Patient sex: M
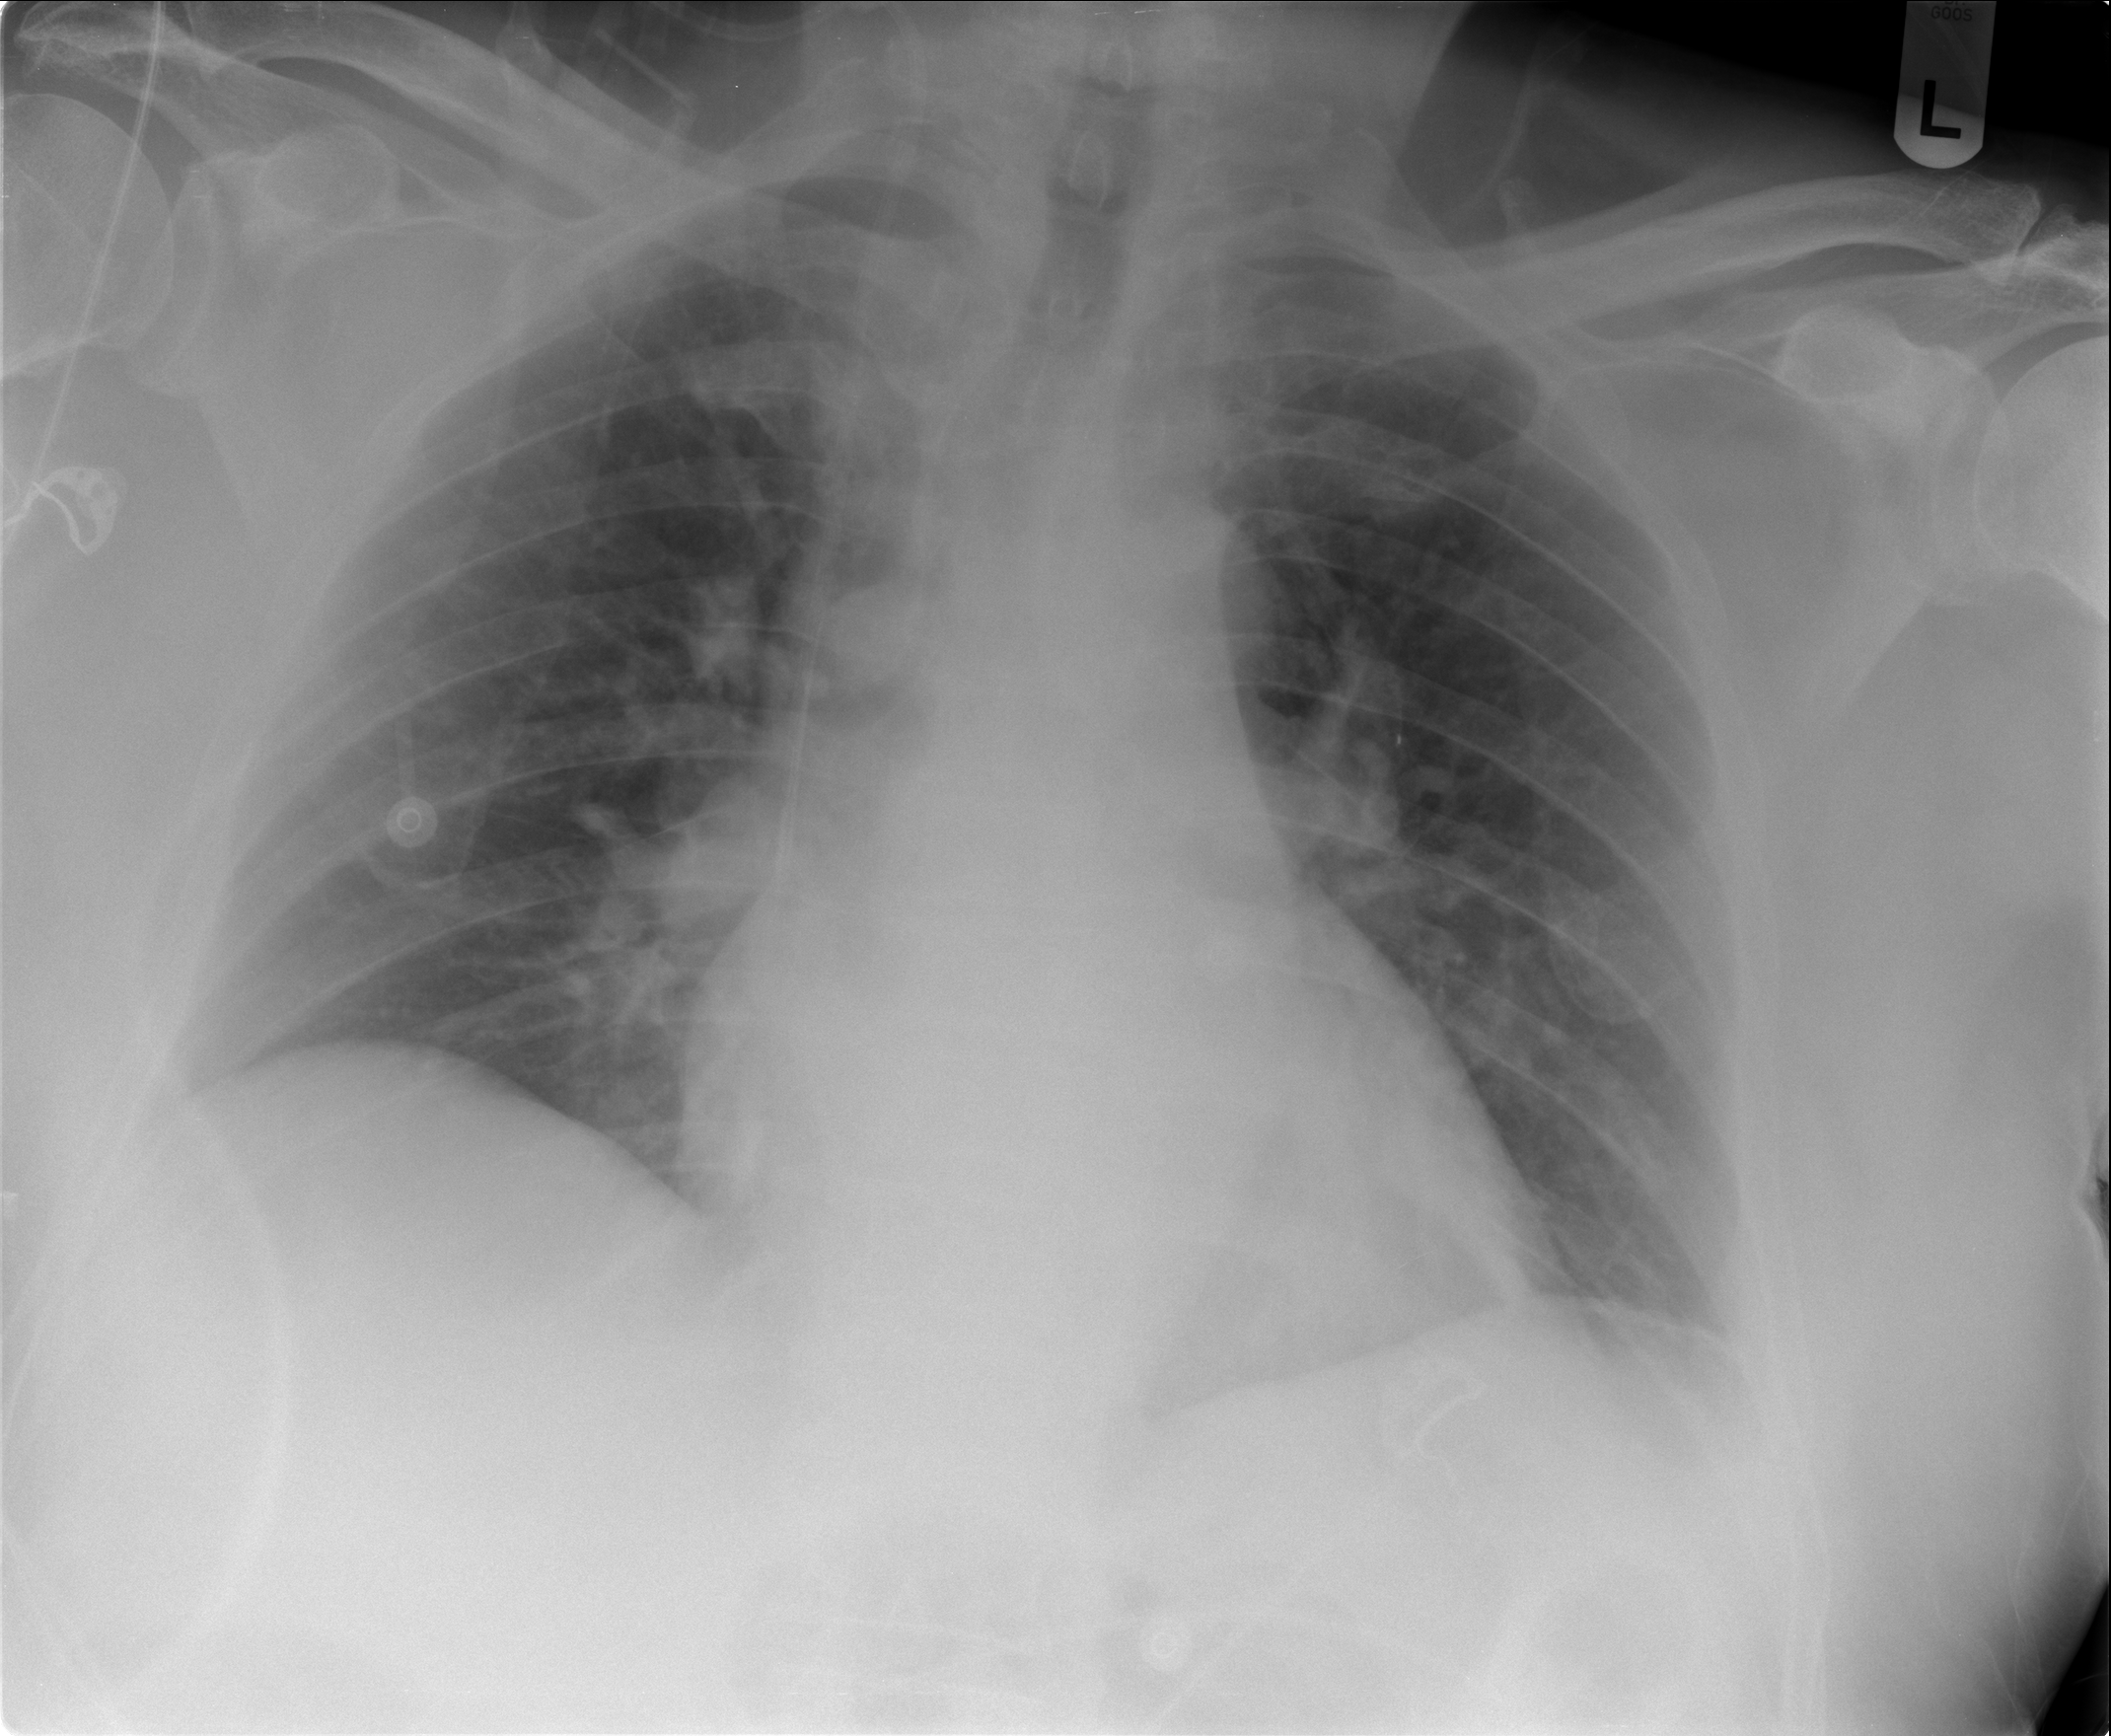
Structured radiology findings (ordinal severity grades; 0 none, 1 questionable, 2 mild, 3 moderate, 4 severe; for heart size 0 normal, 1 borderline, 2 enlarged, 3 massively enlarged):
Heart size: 0
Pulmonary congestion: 2
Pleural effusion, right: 0
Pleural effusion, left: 2
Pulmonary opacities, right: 0
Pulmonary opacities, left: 0
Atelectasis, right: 0
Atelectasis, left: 0